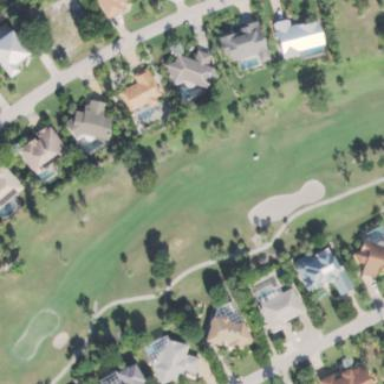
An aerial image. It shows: Grassy area designated as golf fairway.